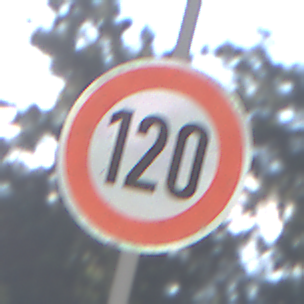
Verkehrszeichen: Geschwindigkeit120
Umgebung: Outdoor, Nature
Tageszeit: MorningAfternoon
Wetter: PartlyCloudy
Licht: Natural
Jahreszeit: NotSpecified
Kontrast: HighContrast